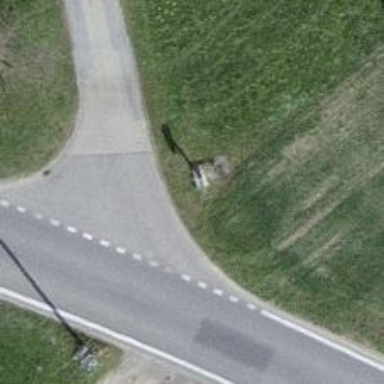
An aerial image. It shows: Wayside cross with historic significance.